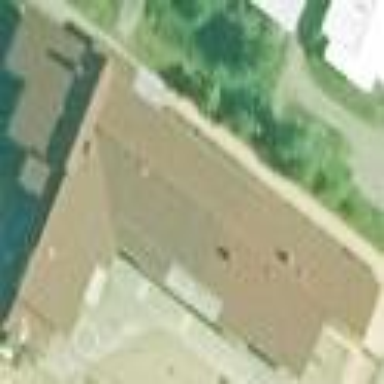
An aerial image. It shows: Kindergarten building.